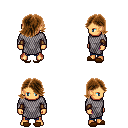
a pixel art fantasy rpg character, male body template, human, tanned skin, chain mail, magenta pants, brown swoop hairstyle, cloth bracers, brown slippers, four views (front, back, left, right), 2x2 character sprite sheet, small pixel art, hard edges, no anti-aliasing